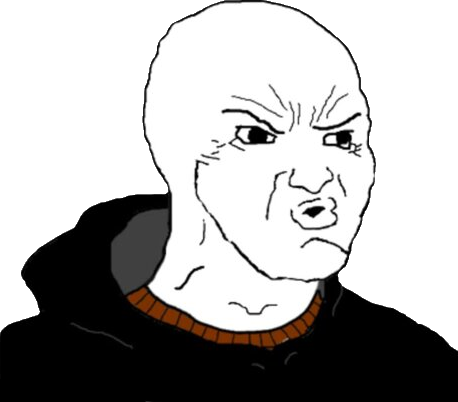
Label: 5_Hooker